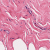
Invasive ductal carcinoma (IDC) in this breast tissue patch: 0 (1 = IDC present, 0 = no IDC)